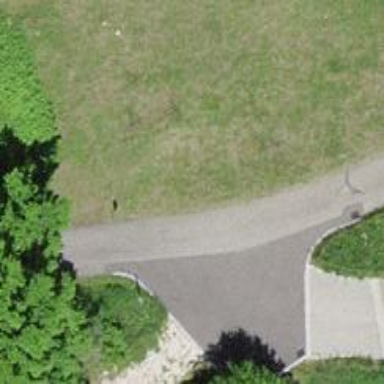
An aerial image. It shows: Turning circle on the road.